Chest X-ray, PA view. Patient: 22 years old, sex M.
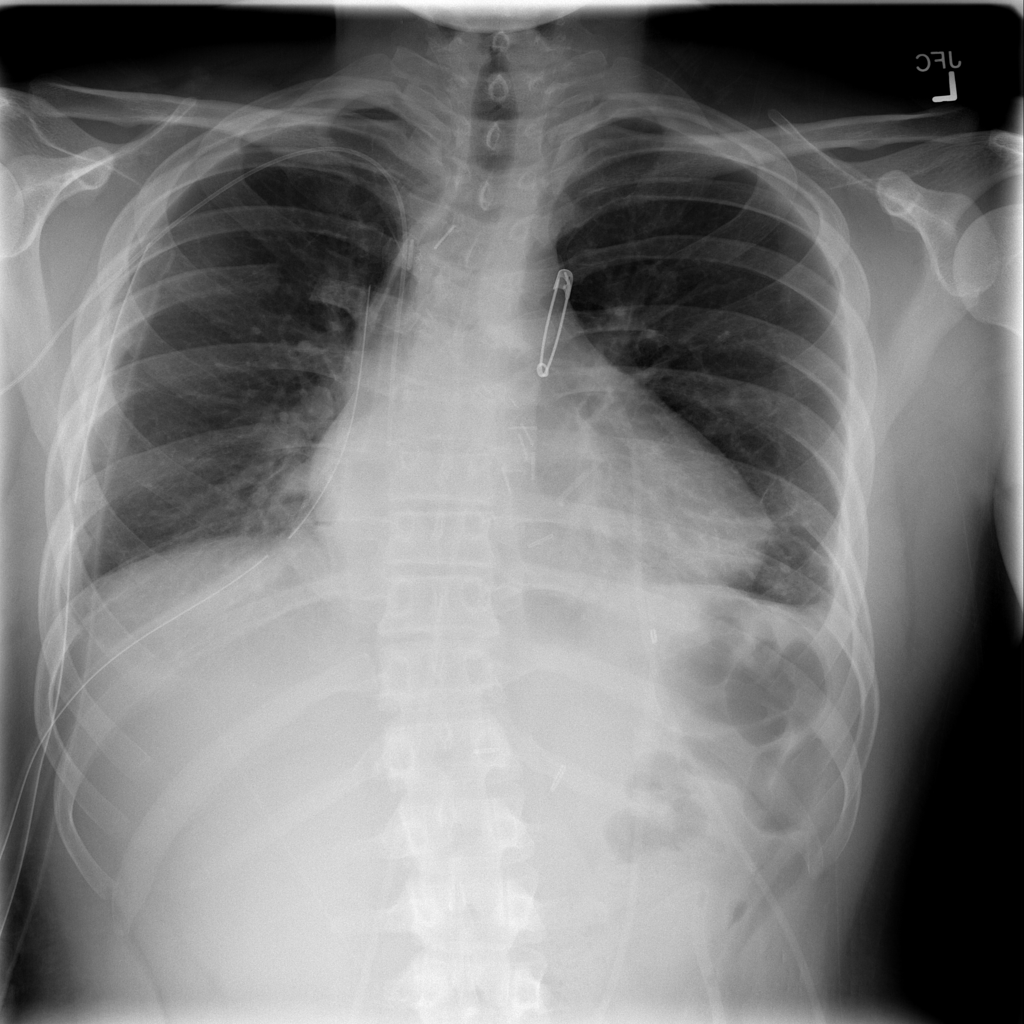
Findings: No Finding